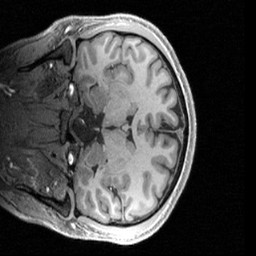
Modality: T1w
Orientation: coronal
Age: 25
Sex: male
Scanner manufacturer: siemens
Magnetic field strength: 3 T
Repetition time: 2.4 s
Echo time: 0.00224 s